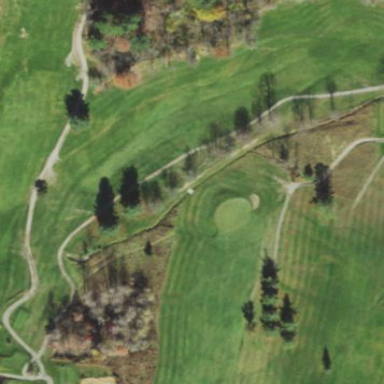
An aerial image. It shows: Golf fairway surrounded by grass.